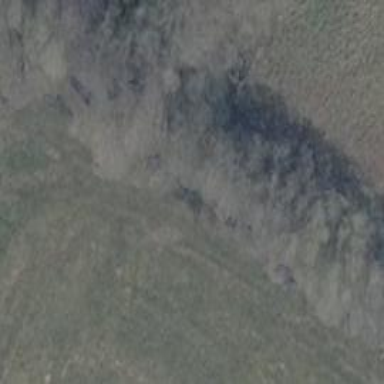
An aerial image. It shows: Row of trees in natural setting.